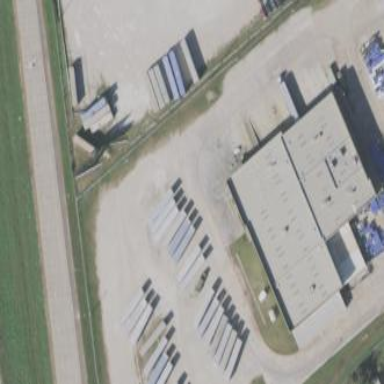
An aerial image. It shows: Warehouse building.